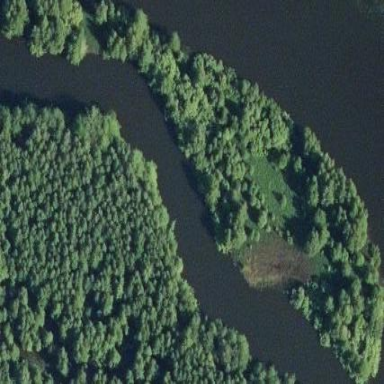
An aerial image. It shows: Islet in nature reserve woodland. The woodland consists of deciduous trees.